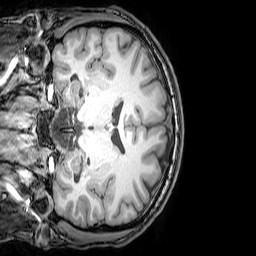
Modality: T1w
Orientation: coronal
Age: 21
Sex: male
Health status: healthy
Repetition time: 0.081 s
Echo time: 0.037 s